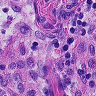
Metastatic tissue present: no